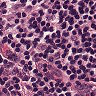
Metastatic tissue present: no